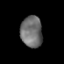
Tissue: prostate
Cell type: Epithelial cells
Senescence score: 0.2981
Nuclear area (px): 661
Mean DAPI intensity: 111.188